Question: I am using knockoutjs and isotope masonary layout, with the custom binding based on the code <URL> and shown below:
View:
'''
<div id="container" class="isotope" data-bind="foreach: bills">
<div class="item" data-bind="isotope: {container: '#container', itemSelector: '.item'}, style: {height: RandomHeight() + 'px'}">
<h3 data-bind="text: title"></h3>
<p>Votes: <span data-bind="text: votes"></span><p>
<p data-bind="text: desc"></p>
</div>
</div>
'''
And ViewModel and custom binding:
'''
ko.bindingHandlers.isotope = function() {
var self = this;
self.init = function(element, valueAccessor, allBindings, viewModel, bindingContext) {
console.log("init...");
var value = ko.utils.unwrapObservable(valueAccessor());
var $container = $(value.container);
$container.isotope({
itemSelector: value.itemSelector,
masonry: {
columnWidth: 100
}
});
};
self.update = function(element, valueAccessor, allBindings, viewModel, bindingContext) {
var $el = $(element);
var value = ko.utils.unwrapObservable(valueAccessor());
console.log("updating..." + value);
var $container = $(value.container);
$container.isotope('appended', $el);
};
return {
init: self.init,
update: self.update
}
}();
'''
The issue is when I add a new item and append it to the list, the first item jumps from left to right. The items at the top should remain statically positioned, only the items at the bottom should shuffle around, an example screenshot of this happening (mid-jump_ is at the bottom of the post.
Any ideas what I am doing wrong please?
Fiddle is here: <URL>

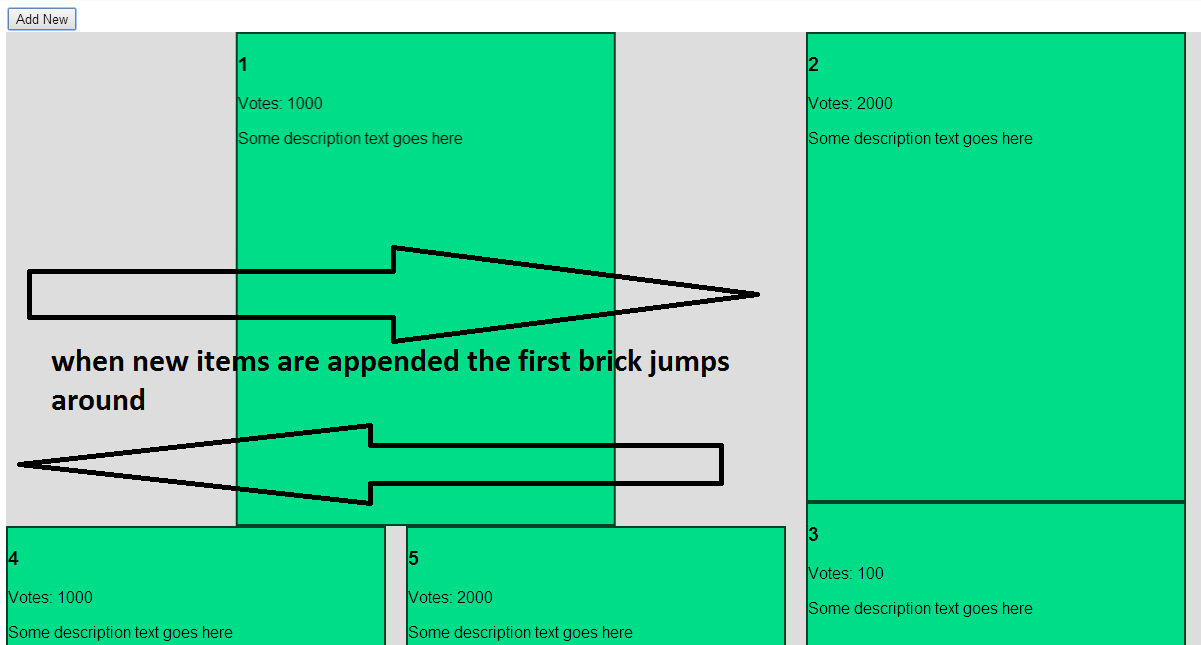
Answer: Your isotope binding is on an 'item', if you read the log carefully, . This will definitely cause trouble.
The right way is to use isotope binding on the top level container, only init it once.
But we also need to keep (aka extend) the behaviour of 'foreach' binding.
To fire the animation of 'isotope' after new item was added, you need to use 'foreach''s 'afterAdd' callback. Read more here <URL>
<URL>
'''
<div id="container" class="isotope" data-bind="isotope: bills, isotopeOptions: {
itemSelector: '.item',
masonry: {
columnWidth: 182
}
}">
<div class="item" data-bind="style: {height: RandomHeight() + 'px'}">
<h3 data-bind="text: title"></h3>
<p>Votes: <span data-bind="text: votes"></span></p>
<p data-bind="text: desc"></p>
</div>
</div>
'''
'''
// use a factory method since most code of 'init' and 'update' are shared.
function initOrUpdate(method) {
return function(element, valueAccessor, allBindings, viewModel, bindingContext) {
function isotopeAppend(ele) {
// runs isotope animation
console.log('nodeType ' + ele.nodeType);
// nodeType 3 is Text (the empty space before and after div.item)
// nodeType 1 is element
if (ele.nodeType === 1) { // Element type
console.log("appended isotope");
$(element).isotope('appended', ele).isotope('layout');
}
}
function attachCallback(valueAccessor) {
return function() {
return {
data: valueAccessor(),
afterAdd: isotopeAppend,
};
};
}
// extend foreach binding
ko.bindingHandlers.foreach[method](element,
attachCallback(valueAccessor), // attach 'afterAdd' callback
allBindings, viewModel, bindingContext);
if (method === 'init') {
console.log('init...');
var options = allBindings.get('isotopeOptions') || {};
console.log("options " + JSON.stringify(options));
$(element).isotope(options);
ko.utils.domNodeDisposal.addDisposeCallback(element, function() {
$(element).isotope("destroy");
});
} else {
console.log("updating...");
}
}
}
ko.bindingHandlers.isotope = {
init: initOrUpdate('init'),
update: initOrUpdate('update')
};
'''
To be good citizen, add dispose callback for '$(element).isotope("destroy");'.